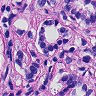
Metastatic tissue present: yes